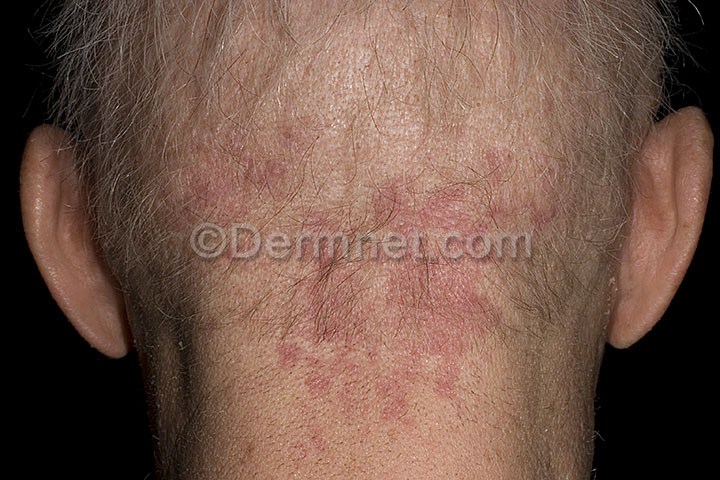
Disease: Vascular Tumors